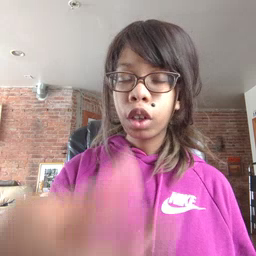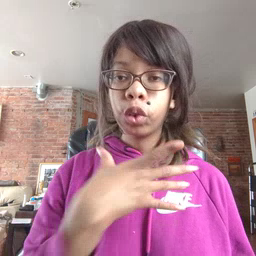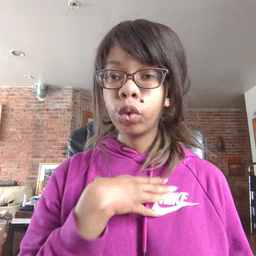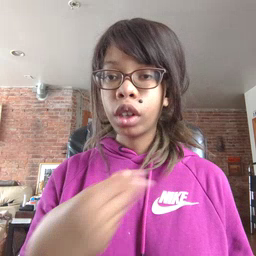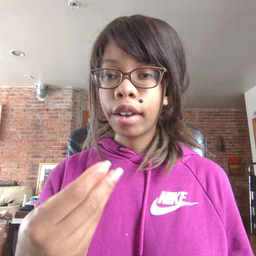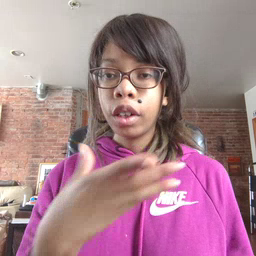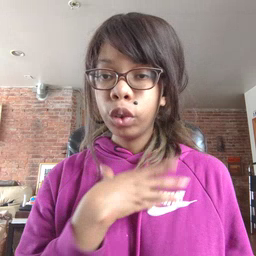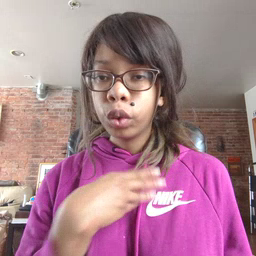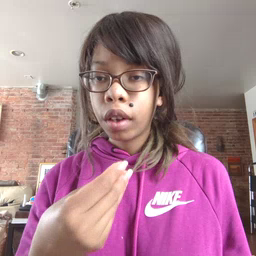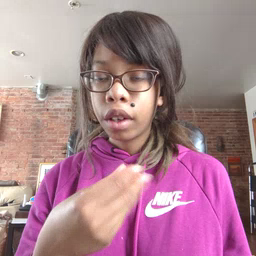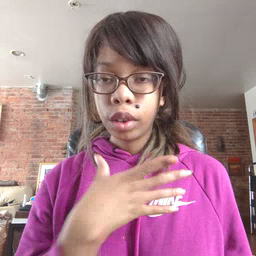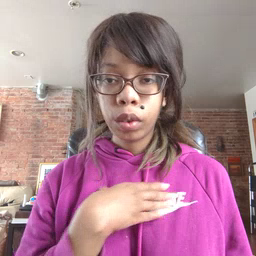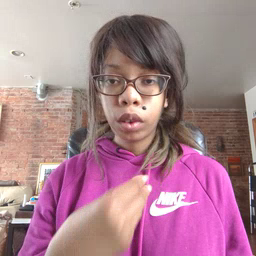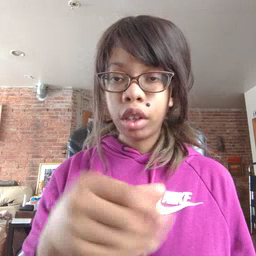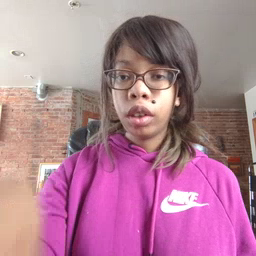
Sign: white